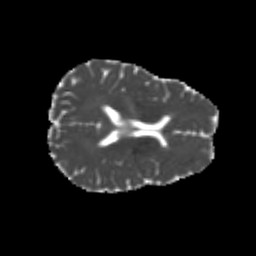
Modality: MD
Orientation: axial
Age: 24
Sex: female
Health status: healthy
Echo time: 0.074 s